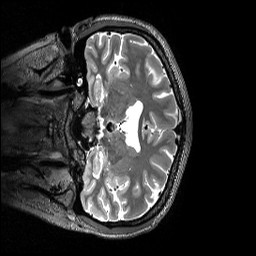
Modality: T2w
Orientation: coronal
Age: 22
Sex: female
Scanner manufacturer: siemens
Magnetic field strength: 3 T
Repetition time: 3.2 s
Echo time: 0.565 s